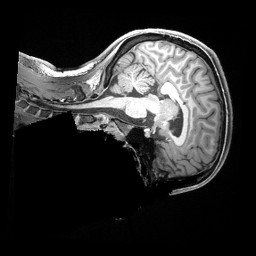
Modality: T1w
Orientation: sagittal
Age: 21
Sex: female
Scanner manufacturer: siemens
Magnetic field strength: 3 T
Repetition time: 2.4 s
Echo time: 0.00228 s